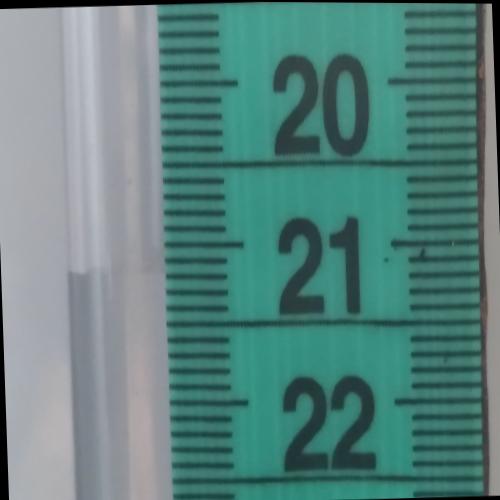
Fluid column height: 21.2 cm